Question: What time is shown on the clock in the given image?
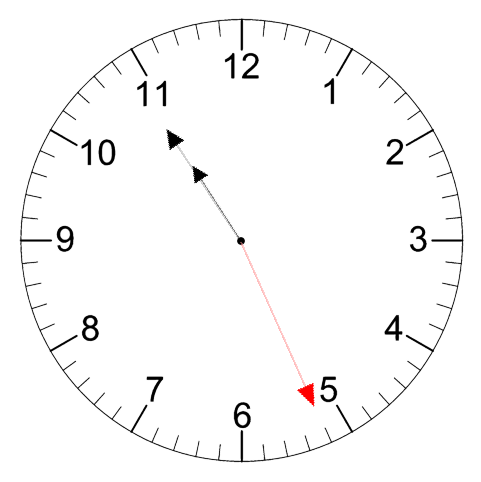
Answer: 10:54:26